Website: crate-barrel
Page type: account-selection
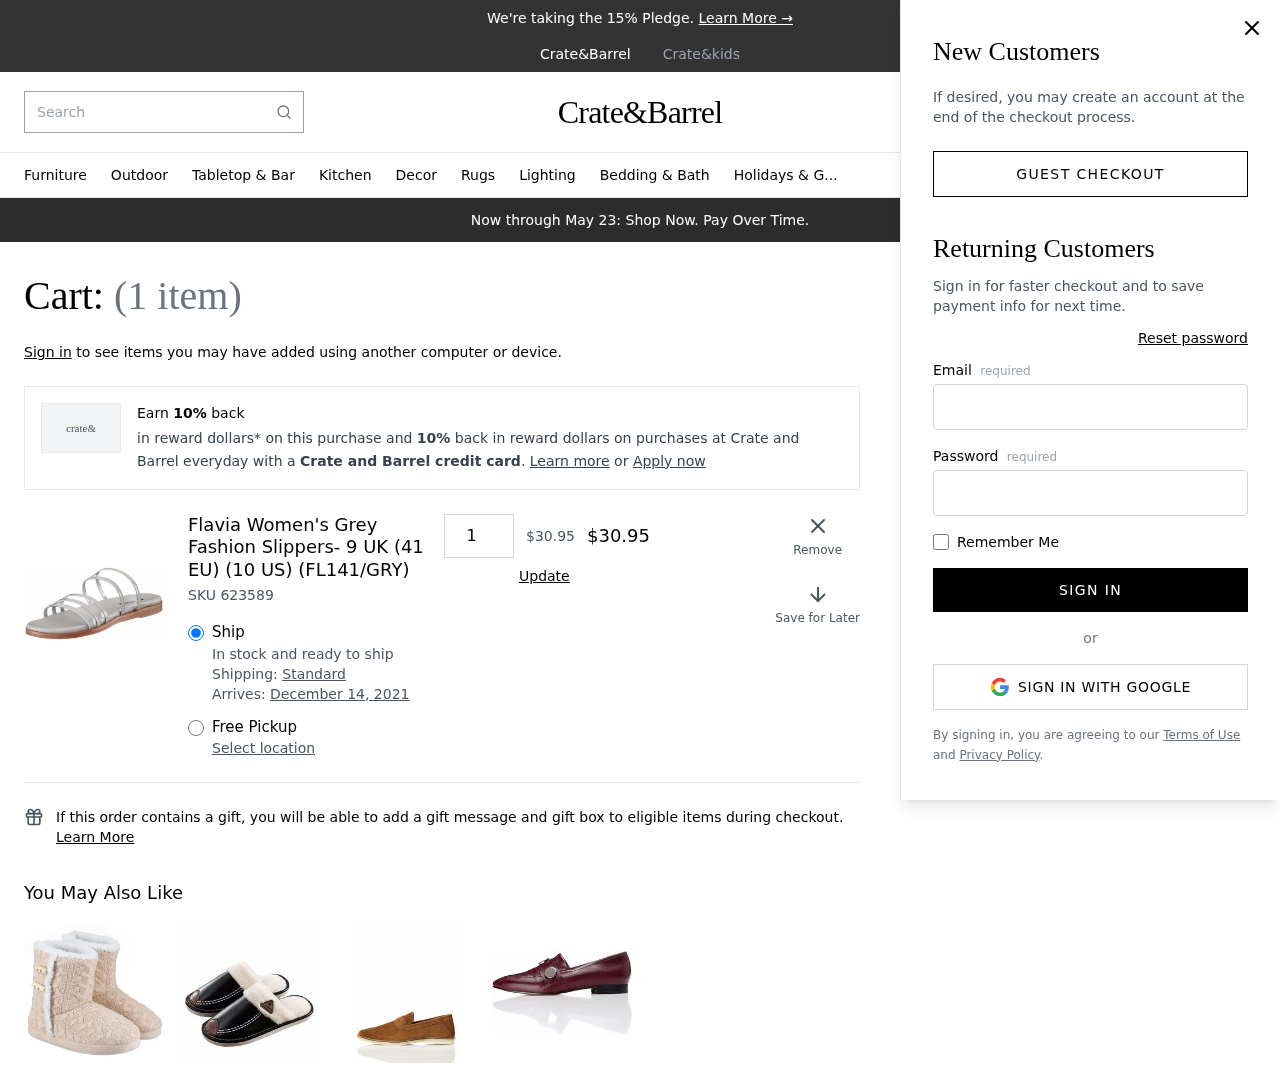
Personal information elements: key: PII_EMAIL
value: pbass@gmail.com
Product elements: key: PRODUCT1_NAME
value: Flavia Women's Grey Fashion Slippers- 9 UK (41 EU) (10 US) (FL141/GRY)
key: PRODUCT1_PRICE
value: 30.95
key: PRODUCT1_QUANTITY
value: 1
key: PRODUCT1_SKU
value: SKU 623589
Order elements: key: ORDER_NUM_ITEMS
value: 1
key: ORDER_DELIVERY_DATE
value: December 14, 2021
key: ORDER_SUBTOTAL
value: $30.95
Search elements: key: HEADER_SEARCH
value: Search